Field crop: maize
Growth stage: 2
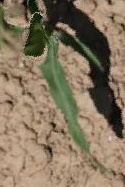
Species: maize